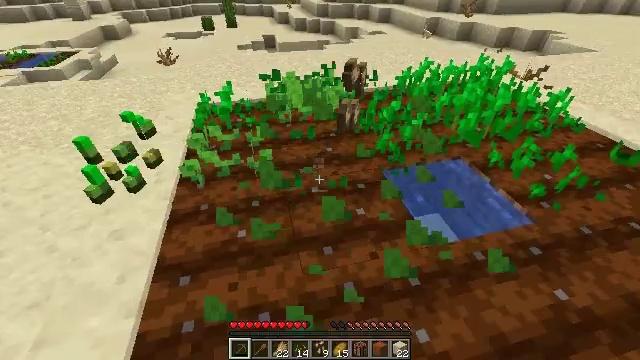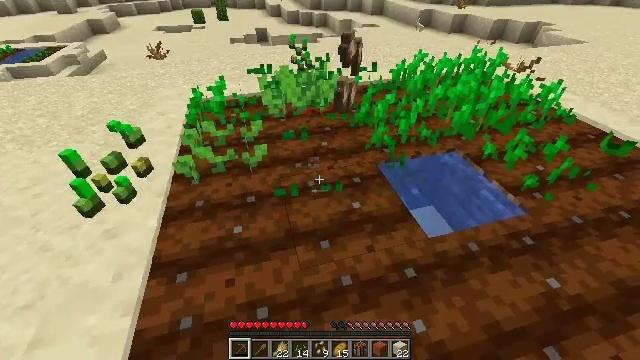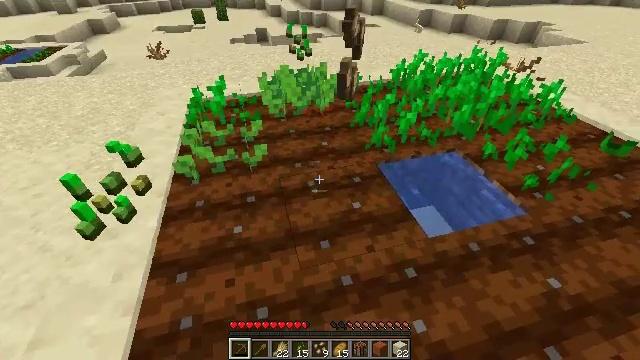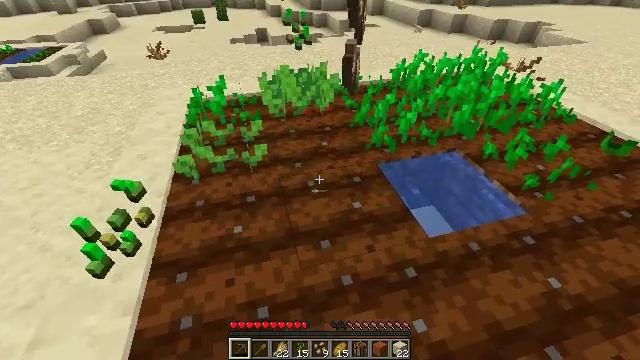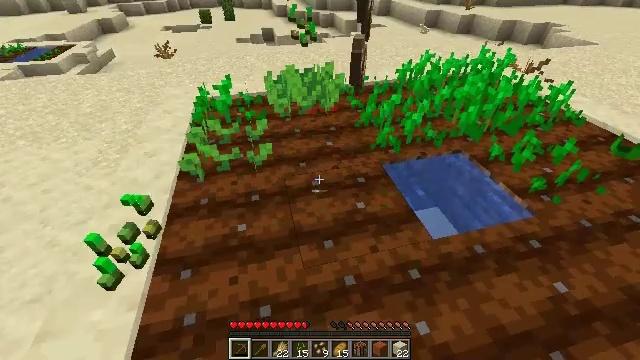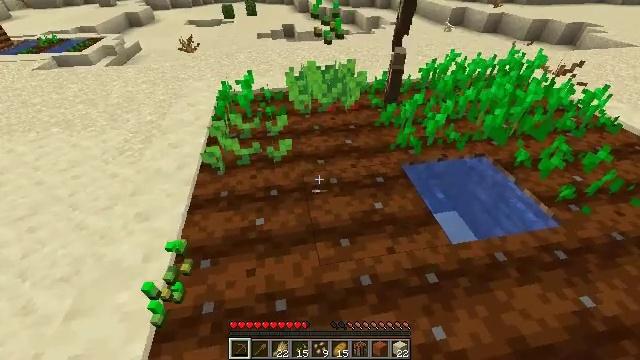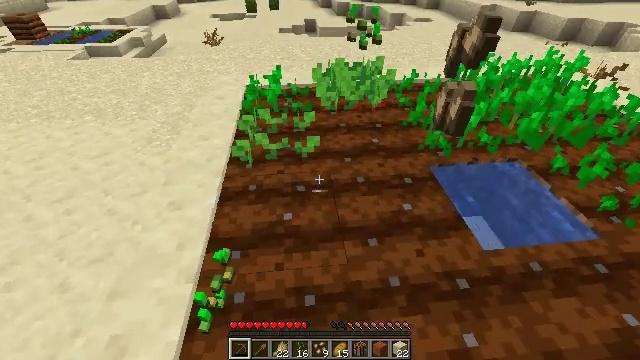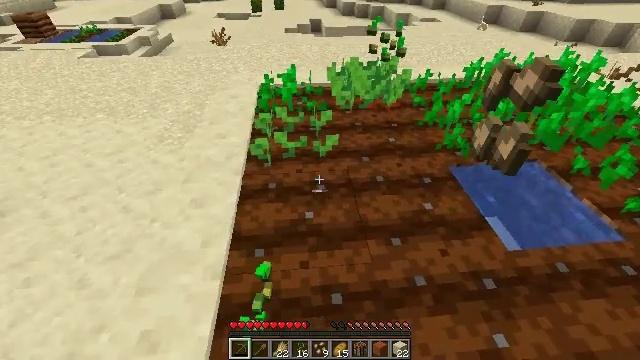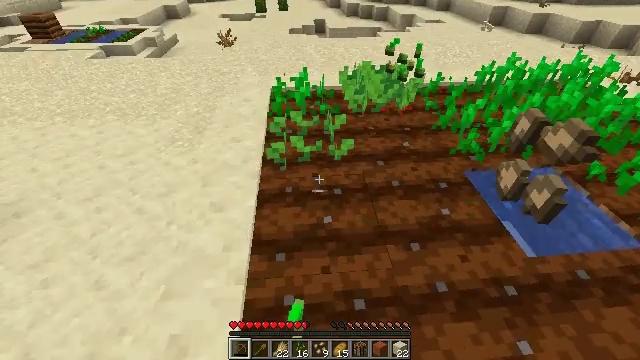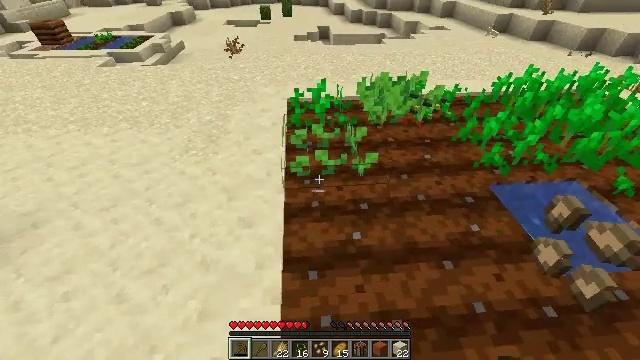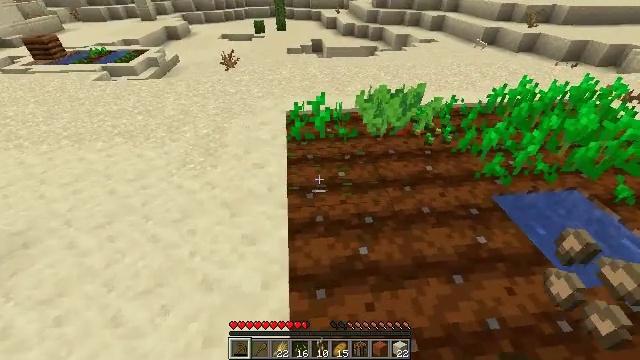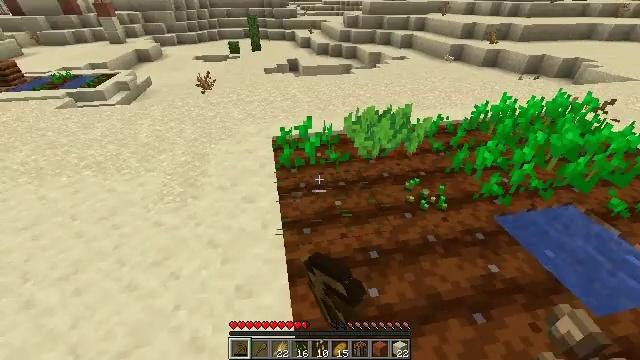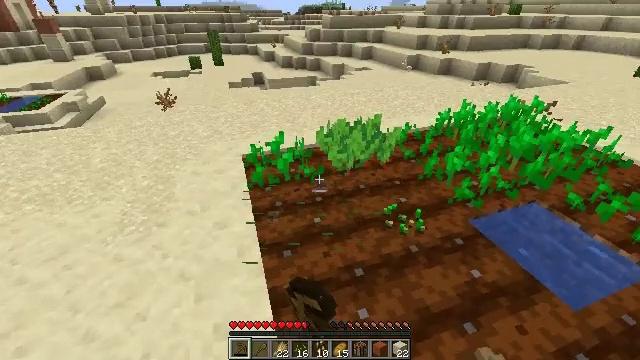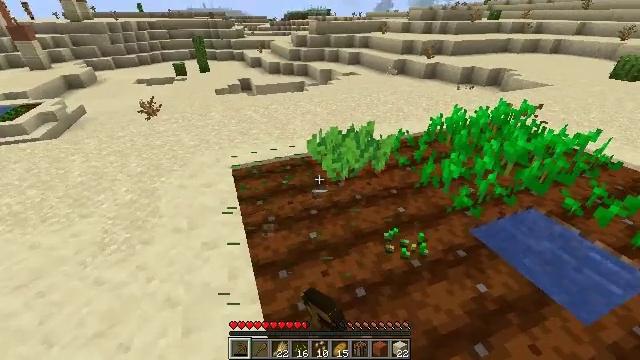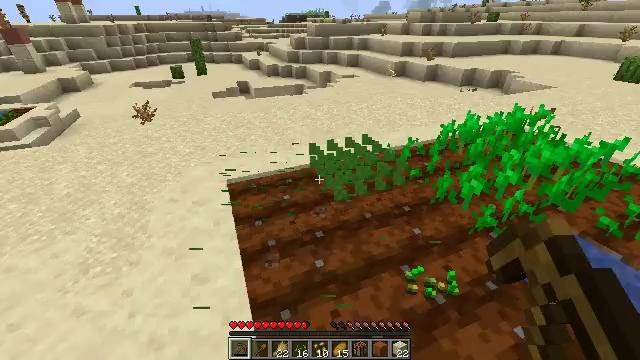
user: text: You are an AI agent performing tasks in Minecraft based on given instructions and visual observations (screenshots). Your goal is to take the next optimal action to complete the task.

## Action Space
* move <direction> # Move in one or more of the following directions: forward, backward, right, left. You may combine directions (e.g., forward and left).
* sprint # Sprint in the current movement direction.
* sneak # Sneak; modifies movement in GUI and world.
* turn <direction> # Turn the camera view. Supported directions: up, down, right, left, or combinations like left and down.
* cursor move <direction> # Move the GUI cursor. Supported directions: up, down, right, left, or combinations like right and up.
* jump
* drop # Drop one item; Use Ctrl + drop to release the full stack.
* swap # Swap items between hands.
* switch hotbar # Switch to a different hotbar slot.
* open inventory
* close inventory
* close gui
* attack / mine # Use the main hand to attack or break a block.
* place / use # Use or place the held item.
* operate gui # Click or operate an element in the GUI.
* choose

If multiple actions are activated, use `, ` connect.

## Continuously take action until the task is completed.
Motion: motion action
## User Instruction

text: Mine beetroots from the garden.
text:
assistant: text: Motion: turn right and down
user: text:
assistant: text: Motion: no_op
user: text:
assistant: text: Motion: no_op
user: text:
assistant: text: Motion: turn left
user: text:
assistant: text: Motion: move left, turn left
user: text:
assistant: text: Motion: move left, turn left
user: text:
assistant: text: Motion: move left
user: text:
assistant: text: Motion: move left
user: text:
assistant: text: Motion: move forward and move left, turn up
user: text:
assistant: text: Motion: move forward, turn right and up, attack / mine
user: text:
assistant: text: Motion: move forward, turn right and up, attack / mine
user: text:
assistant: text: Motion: move forward, turn right and up, attack / mine
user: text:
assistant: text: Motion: move forward, turn right, attack / mine
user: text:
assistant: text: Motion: move forward, attack / mine
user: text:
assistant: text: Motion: attack / mine